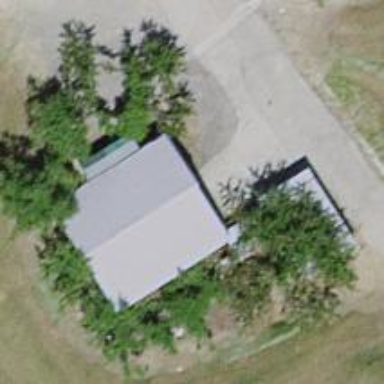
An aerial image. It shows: Rural barn.